Field crop: maize
Growth stage: 2
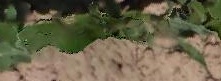
Species: maize